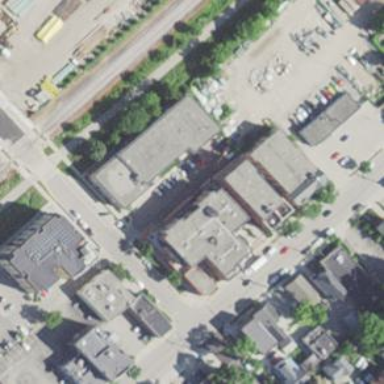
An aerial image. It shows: Commercial building.